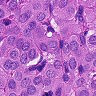
Metastatic tissue present: yes